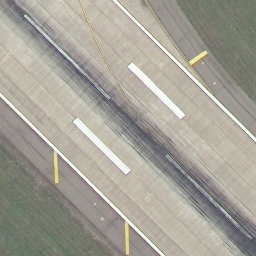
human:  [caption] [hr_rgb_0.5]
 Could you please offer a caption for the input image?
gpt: A straight runway with some mark lines on it .

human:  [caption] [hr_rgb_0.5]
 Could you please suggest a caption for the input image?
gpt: It is a straight runway with some mark lines on it .

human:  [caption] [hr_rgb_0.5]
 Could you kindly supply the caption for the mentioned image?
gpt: There are some mark lines on the straight runway .

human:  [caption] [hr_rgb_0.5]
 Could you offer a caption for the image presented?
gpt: It is a straight runway with some white mark lines on it .

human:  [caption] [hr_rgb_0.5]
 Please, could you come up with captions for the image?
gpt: A straight runway with some white mark lines on it .